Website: macys
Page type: billing-address
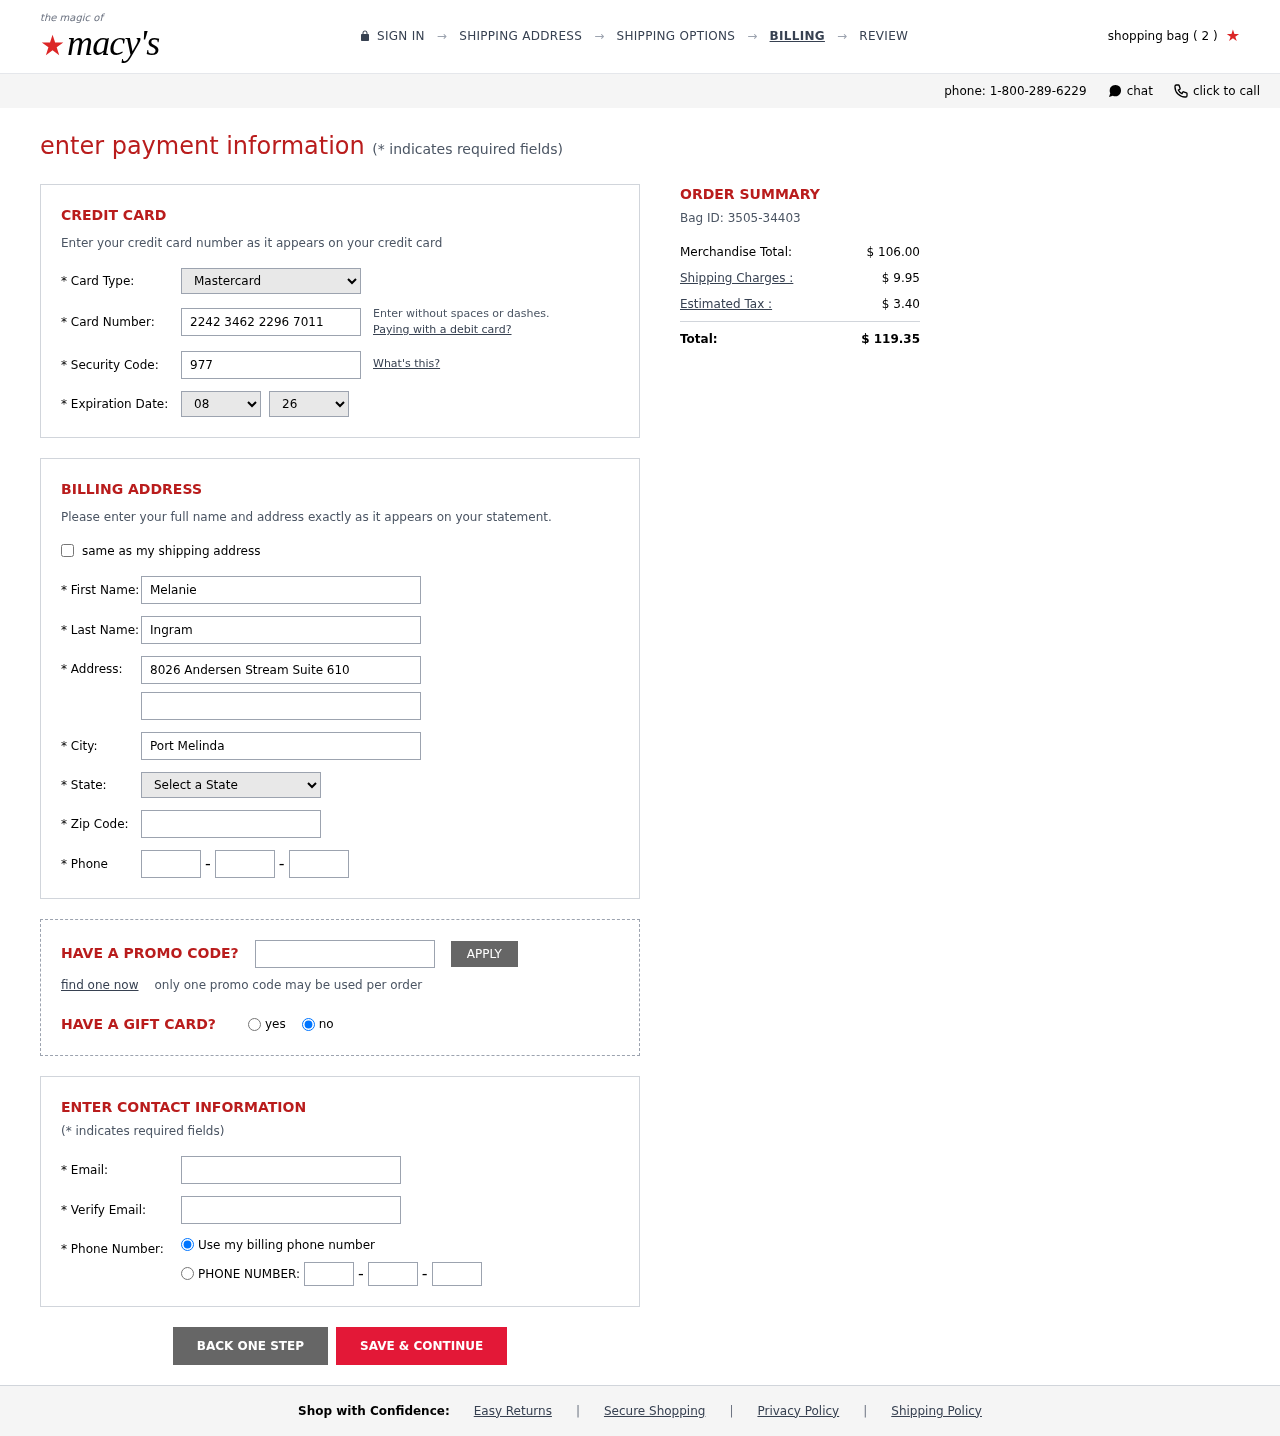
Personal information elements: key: PII_CARD_CVV
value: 977
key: PII_CARD_EXPIRY_MONTH
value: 08
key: PII_CARD_EXPIRY_YEAR
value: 26
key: PII_CARD_NUMBER
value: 2242 3462 2296 7011
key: PII_CARD_TYPE
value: Mastercard
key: PII_CITY
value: Port Melindafurt
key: PII_EMAIL
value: mingram@gmail.com
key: PII_FIRSTNAME
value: Melanie
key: PII_LASTNAME
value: Ingram
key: PII_PHONE_AREA
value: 948
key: PII_PHONE_PREFIX
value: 924
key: PII_PHONE_SUFFIX
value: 5893
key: PII_POSTCODE
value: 97086
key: PII_STATE_ABBR
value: HI
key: PII_STREET
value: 8026 Andersen Stream Suite 610
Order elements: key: ORDER_NUM_ITEMS
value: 2
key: ORDER_ID
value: Bag ID: 3505-34403
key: ORDER_SUBTOTAL
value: $ 106.00
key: ORDER_SHIPPING_COST
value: $ 9.95
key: ORDER_TAX
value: $ 3.40
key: ORDER_TOTAL
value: $ 119.35